Current action and preconditions to check: trajectory_clear

Your task: For each precondition in the list above, predict whether it will hold at this action.

Consider the current scene as observed from the mobile robot's camera, and analyze the predicted future states of all dynamic agents (e.g., people, animals, vehicles, or any moving entities) within the NEXT SECOND.

IMPORTANT: Only answer "very likely" if you are absolutely certain—based on strong, clear evidence—that a dynamic agent will violate the precondition in the predicted future state. Do NOT answer "very likely" for unlikely, ambiguous, or low-probability risks.

Ask yourself for each precondition: Is there a high probability, with clear and convincing evidence, that the predicted future states of any dynamic agent will interfere with the predicted future state of the currently executing action within the NEXT SECOND, causing that precondition to fail?

Assess the risk level based on these predictions. Use "likely" or "very likely" if motions create a clear risk of interference.

Use "neutral" or "improbable" if agents are nearby but their predicted paths are clearly diverging or non-conflicting.

Failure Risk Categories: "very improbable", "improbable", "neutral", "likely", "very likely"

Answer Format: Output ONLY the probability_of_failure value from these categories: "very improbable", "improbable", "neutral", "likely", "very likely"

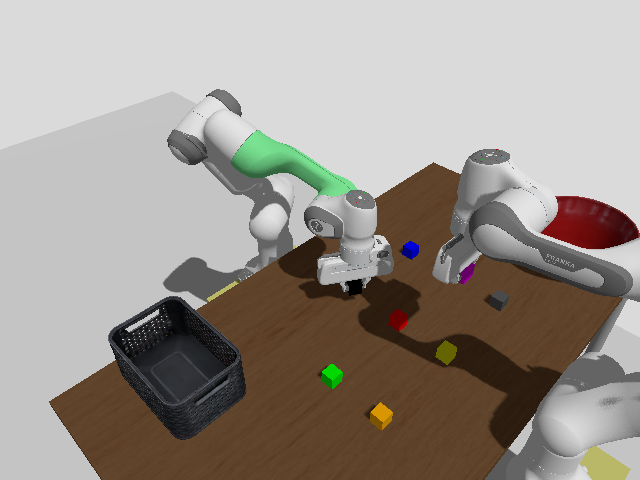

Answer: very improbable